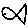
Label: fish